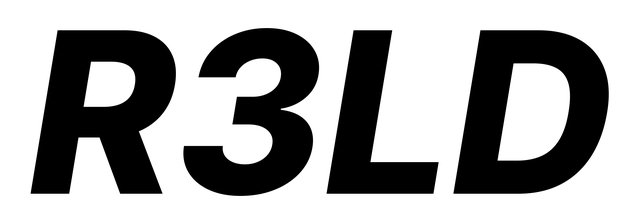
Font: Inter-Italic_ExtraBold_Italic